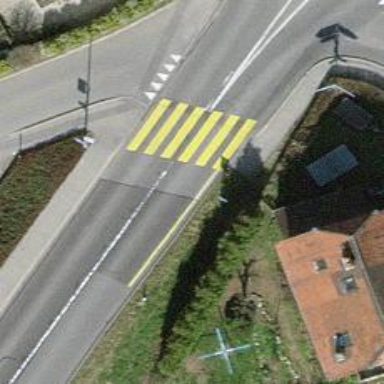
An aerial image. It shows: Marked crossing on the road.